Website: lowes
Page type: billing-address
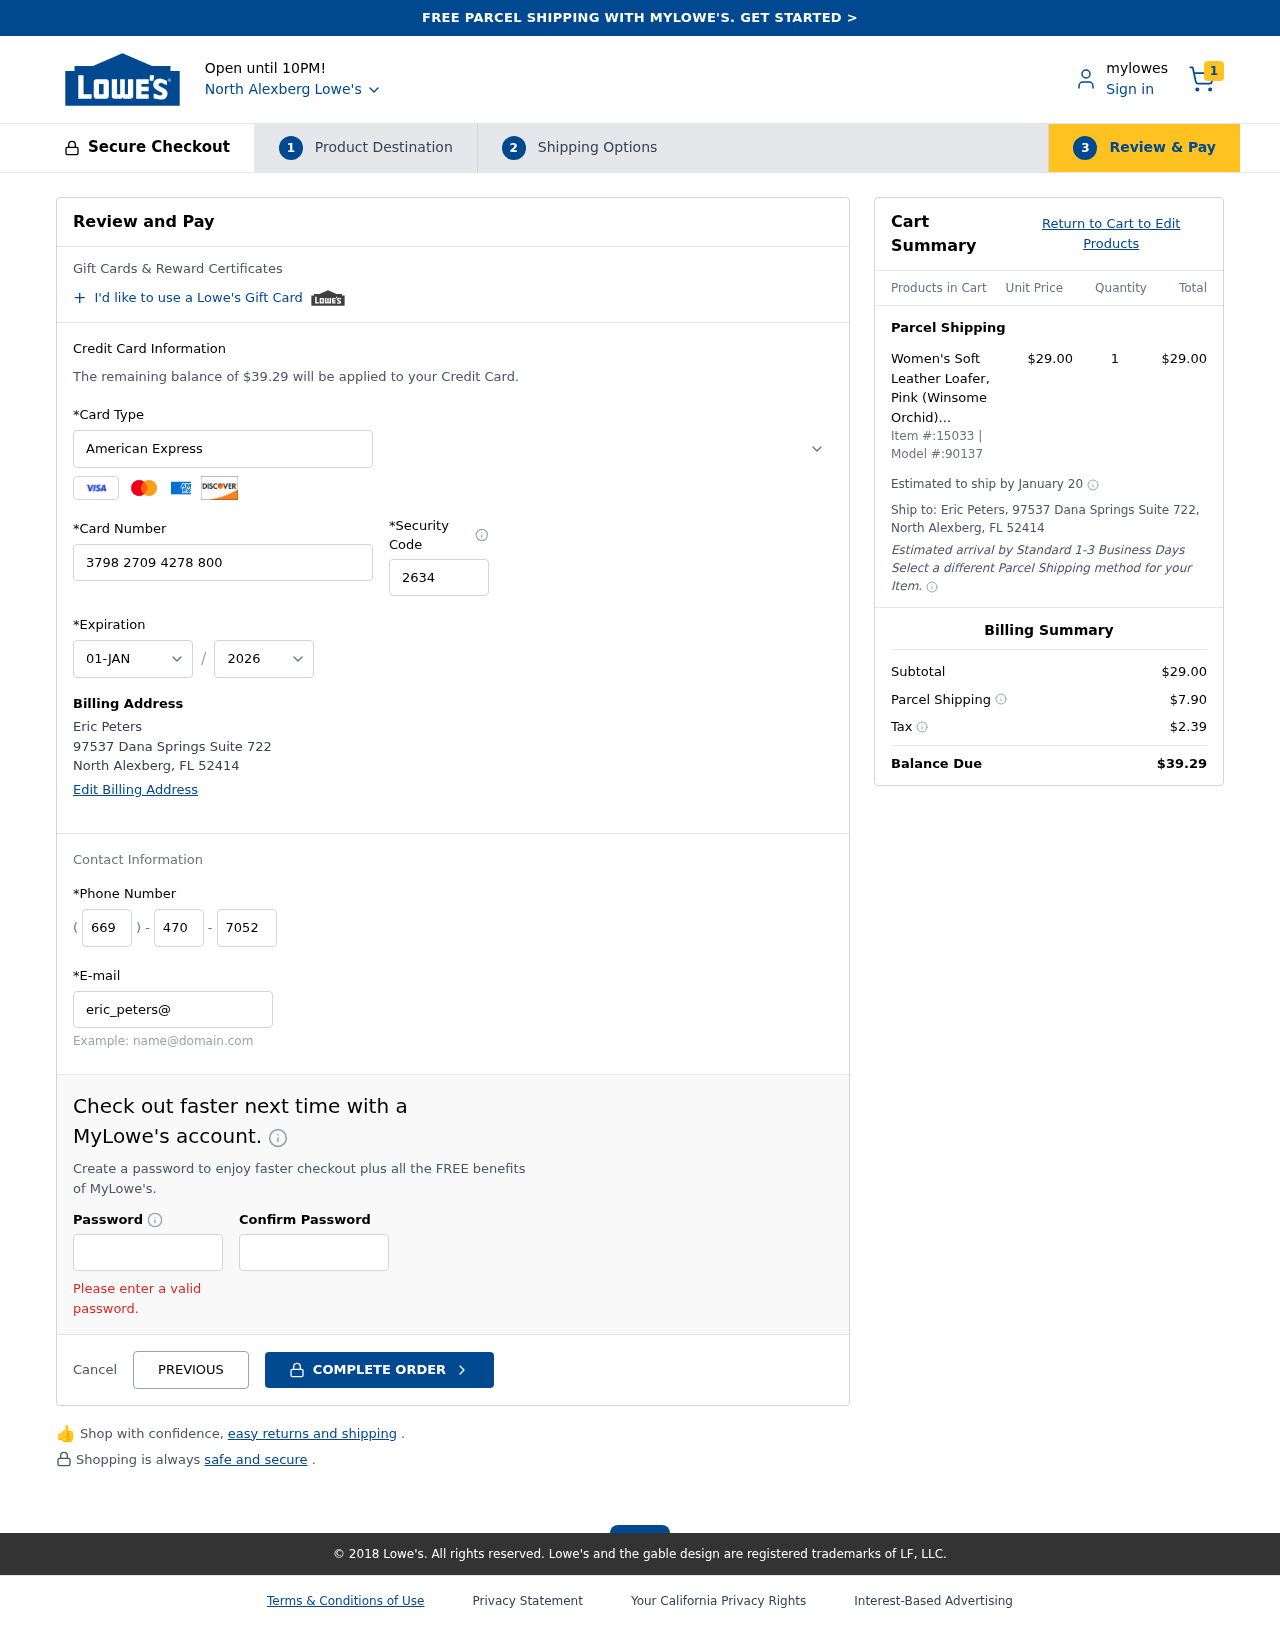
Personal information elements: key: PII_CARD_CVV
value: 2634
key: PII_CARD_EXPIRY_MONTH
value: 01
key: PII_CARD_EXPIRY_YEAR
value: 26
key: PII_CARD_NUMBER
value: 3798 2709 4278 800
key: PII_CARD_TYPE
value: American Express
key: PII_CITY
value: North Alexberg
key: PII_CITY_STATE_ZIP
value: North Alexberg, FL 52414
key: PII_EMAIL
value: eric_peters@hotmail.com
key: PII_FULLNAME
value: Eric Peters
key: PII_PHONE_AREA
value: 669
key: PII_PHONE_PREFIX
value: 470
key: PII_PHONE_SUFFIX
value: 7052
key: PII_STREET
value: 97537 Dana Springs Suite 722
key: PII_FULLNAME2
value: Eric Peters
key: PII_STATE_ABBR
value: FL
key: PII_POSTCODE
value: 52414
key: PII_POSTCODE_FULL
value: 52414
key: PII_CITY_STATE
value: North Alexberg, FL
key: PII_POSTCODE_NUMERIC
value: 52414
Product elements: key: PRODUCT1_NAME
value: Women's Soft Leather Loafer, Pink (Winsome Orchid), 8 UK
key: PRODUCT1_PRICE
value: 29
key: PRODUCT1_QUANTITY
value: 1
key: PRODUCT_ITEM_NUMBER
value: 15033
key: PRODUCT_MODEL_NUMBER
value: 90137
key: PRODUCT1_LINE_TOTAL
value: $29.00
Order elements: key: ORDER_NUM_ITEMS
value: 1
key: ORDER_TOTAL
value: $39.29
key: ORDER_SHIPPING_DATE
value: January 20
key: ORDER_SUBTOTAL
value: $29.00
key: ORDER_SHIPPING_COST
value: $7.90
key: ORDER_TAX
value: $2.39